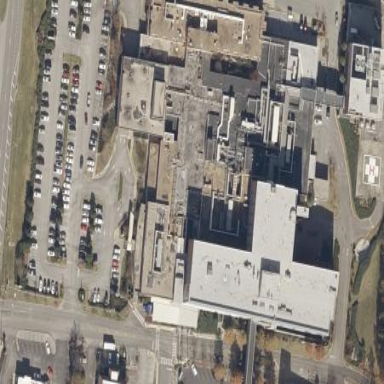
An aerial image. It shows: Hospital building.